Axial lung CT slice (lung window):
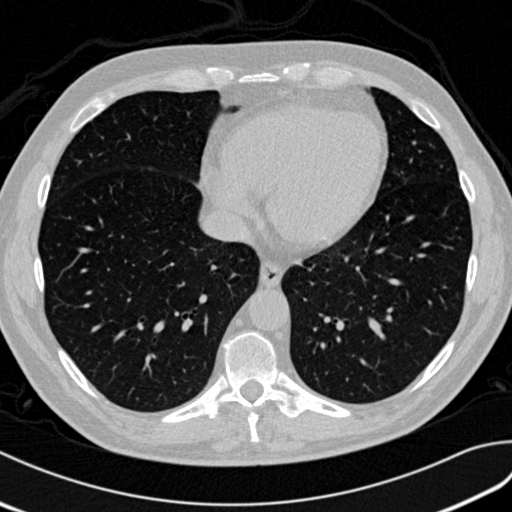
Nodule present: no